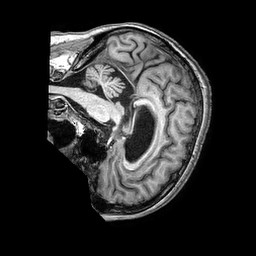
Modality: T1w
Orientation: sagittal
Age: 77
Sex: female
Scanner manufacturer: philips
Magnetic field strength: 3 T
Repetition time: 0.006959 s
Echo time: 0.003148 s